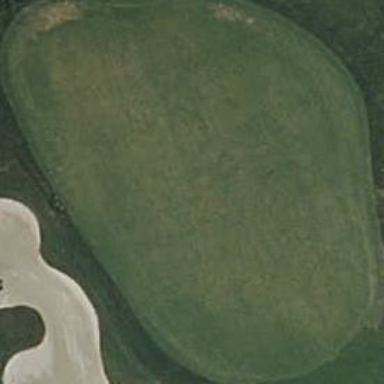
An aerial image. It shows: Picturesque green golfing area with grass land use.